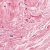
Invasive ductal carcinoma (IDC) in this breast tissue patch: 0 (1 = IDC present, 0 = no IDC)